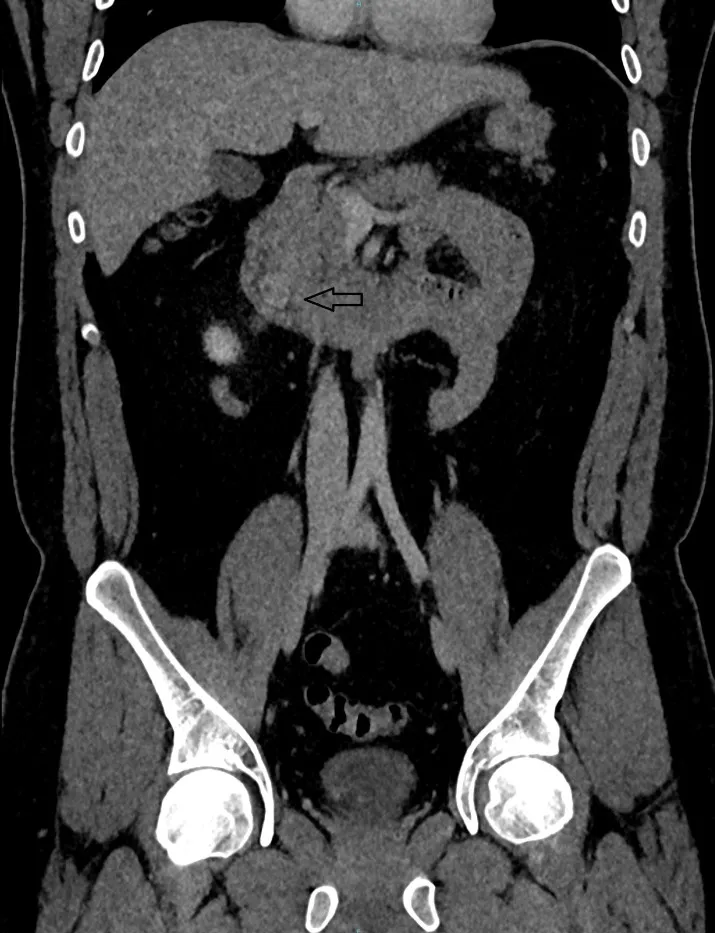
Duodenal gastrointestinal stromal tumour (GIST) on computed tomography (CT) angiogram of the abdomen, axial view. Arrowhead points to the gastrointestinal stromal tumour (GIST).
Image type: radiology (ct)